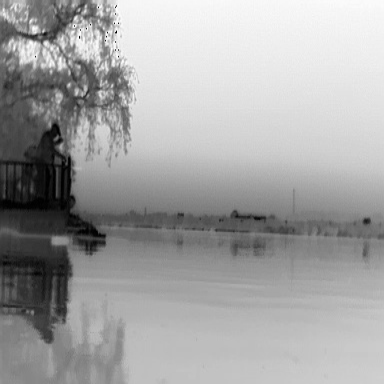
There is a canoe in the infrared image.